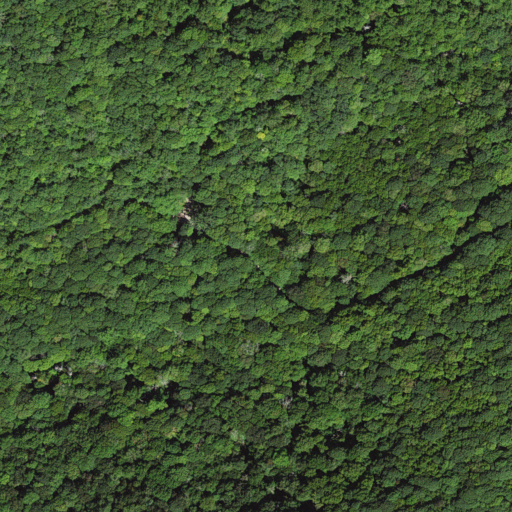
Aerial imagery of gap in North Carolina named Park Gap containing deciduous forest and open development